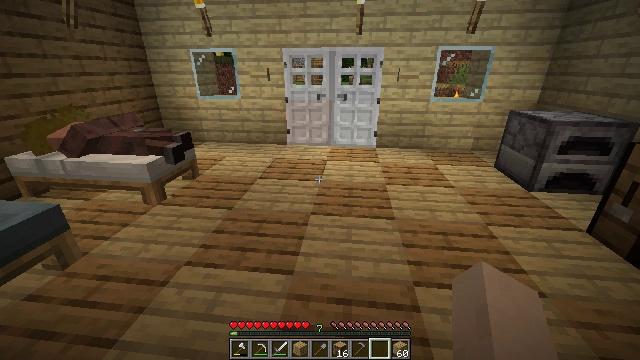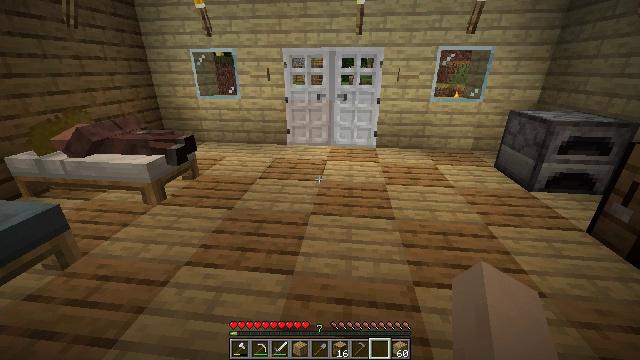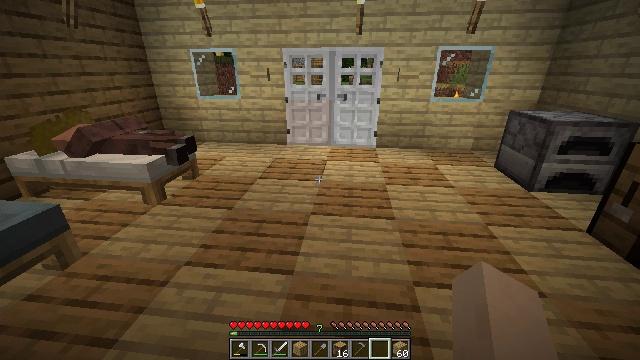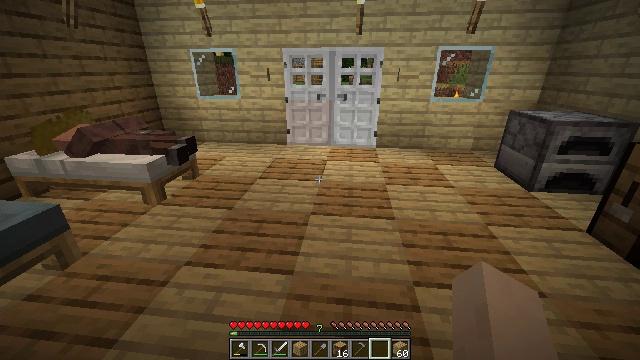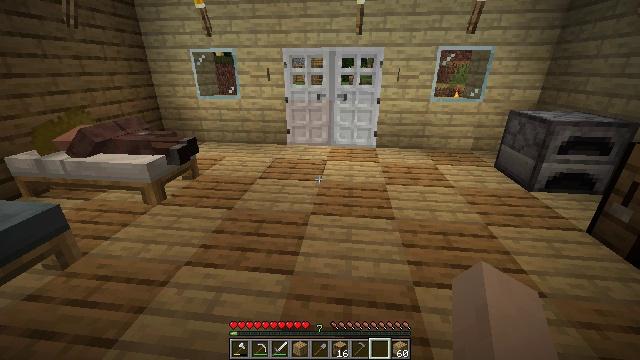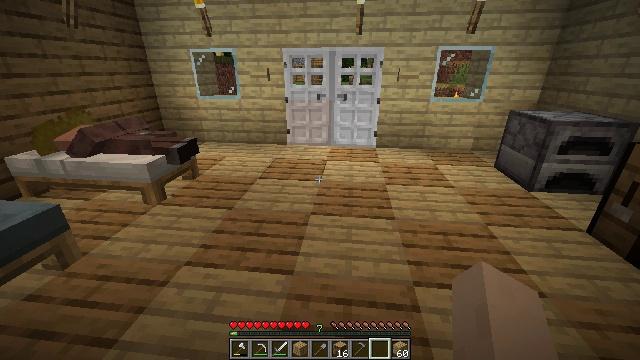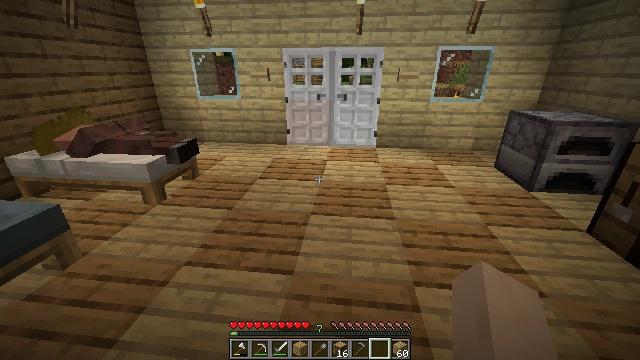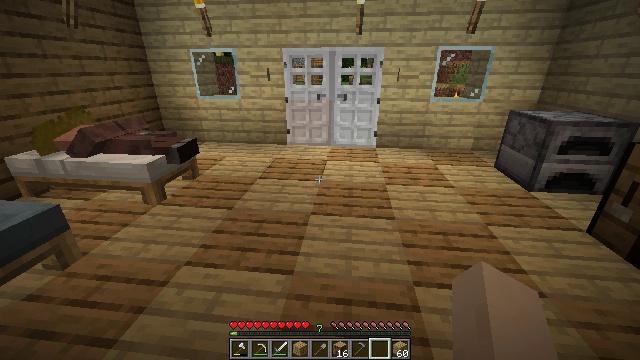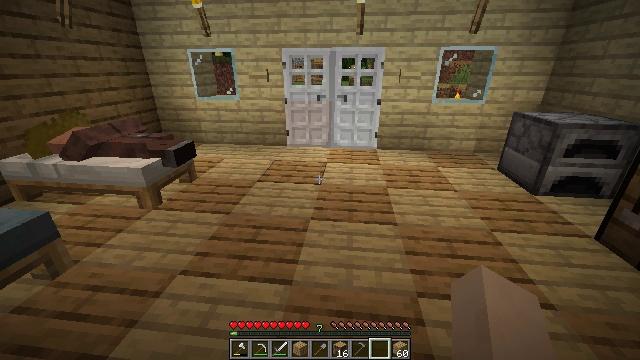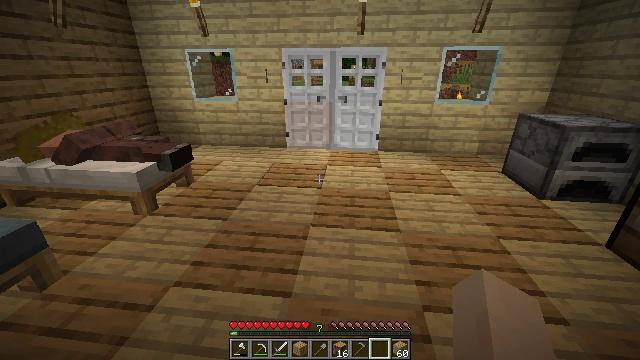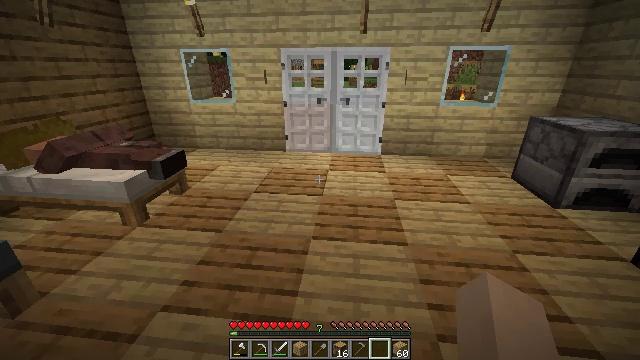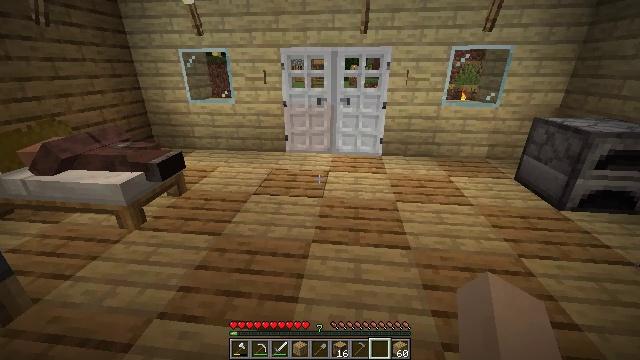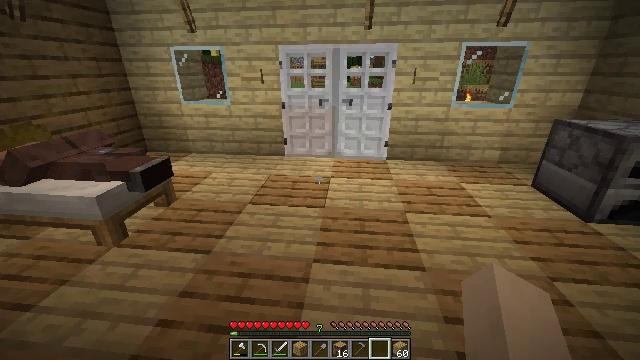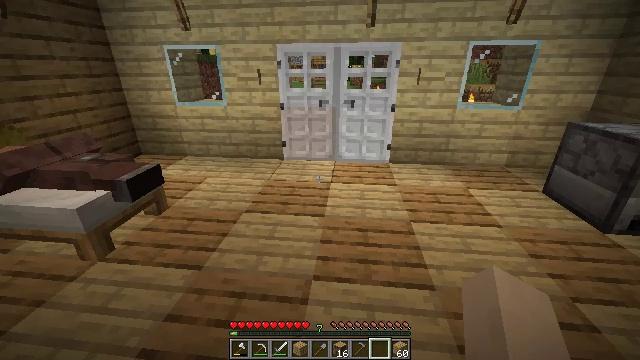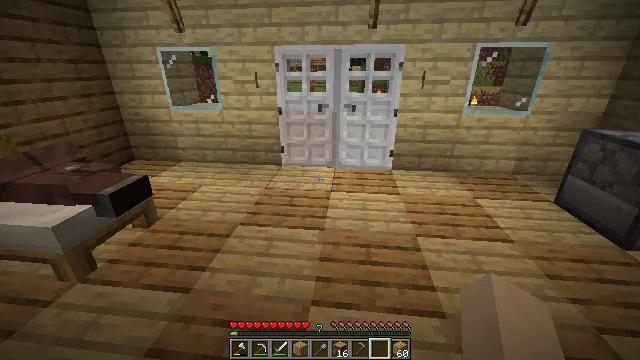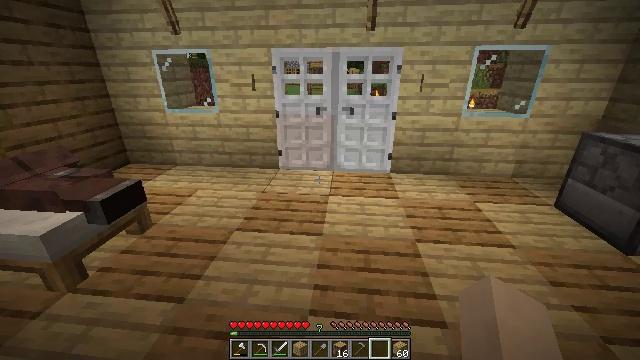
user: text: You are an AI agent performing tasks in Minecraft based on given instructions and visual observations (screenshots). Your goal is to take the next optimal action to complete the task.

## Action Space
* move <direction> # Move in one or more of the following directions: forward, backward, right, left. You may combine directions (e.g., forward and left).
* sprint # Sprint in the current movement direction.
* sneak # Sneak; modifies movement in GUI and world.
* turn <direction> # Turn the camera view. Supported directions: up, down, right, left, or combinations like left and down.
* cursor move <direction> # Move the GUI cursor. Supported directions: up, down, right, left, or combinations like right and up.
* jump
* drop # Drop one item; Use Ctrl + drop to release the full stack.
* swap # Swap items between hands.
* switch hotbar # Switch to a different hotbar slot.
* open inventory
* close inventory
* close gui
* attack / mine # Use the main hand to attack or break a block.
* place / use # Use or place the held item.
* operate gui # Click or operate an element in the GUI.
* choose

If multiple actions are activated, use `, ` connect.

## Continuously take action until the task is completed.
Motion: motion action
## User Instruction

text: Bake some bread with wheat.
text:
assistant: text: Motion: no_op
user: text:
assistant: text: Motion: no_op
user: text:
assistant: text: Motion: no_op
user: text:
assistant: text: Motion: no_op
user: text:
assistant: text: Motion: no_op
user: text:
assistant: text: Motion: no_op
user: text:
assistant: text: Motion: no_op
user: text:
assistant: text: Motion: move forward
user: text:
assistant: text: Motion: move forward
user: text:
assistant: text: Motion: move forward
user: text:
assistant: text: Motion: move forward
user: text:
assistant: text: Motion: move forward
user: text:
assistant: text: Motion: move forward
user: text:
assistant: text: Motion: move forward
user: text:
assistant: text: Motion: move forward
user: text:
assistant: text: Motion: move forward, turn right
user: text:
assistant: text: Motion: move forward, turn right
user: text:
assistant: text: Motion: move forward, turn right
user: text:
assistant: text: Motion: move forward, turn right
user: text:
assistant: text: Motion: move forward
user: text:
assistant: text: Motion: move forward
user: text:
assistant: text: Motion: move forward, turn left and down
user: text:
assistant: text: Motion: turn left and down
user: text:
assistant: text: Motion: turn left and down
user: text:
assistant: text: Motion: turn left and up
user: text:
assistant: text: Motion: turn left
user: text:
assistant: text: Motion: turn left
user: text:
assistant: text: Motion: turn left
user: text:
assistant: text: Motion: turn left
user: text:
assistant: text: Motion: turn left and down